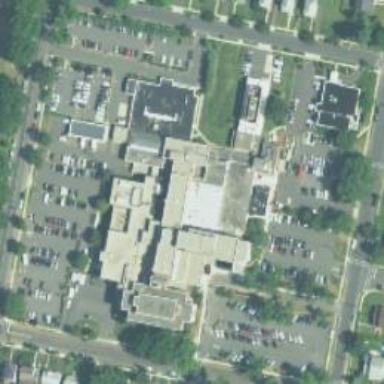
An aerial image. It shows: Healthcare facility identified as hospital.